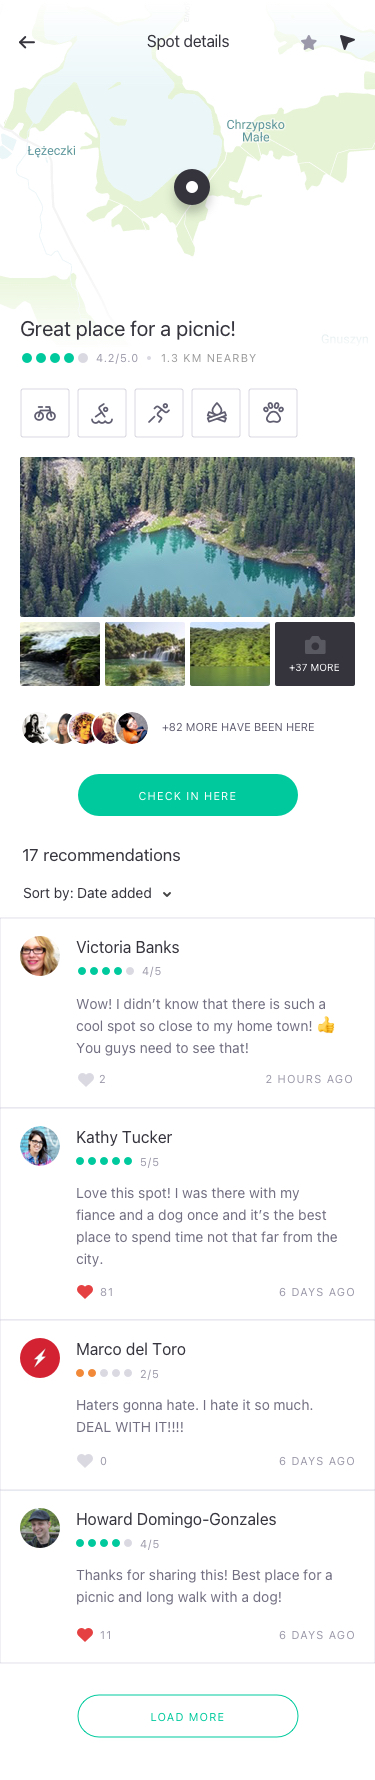
Text in this UI design:
Spot details
Sort by:
Date added
17 recommendations
Where to?
2 hours ago
2
Wow! I didn’t know that there is such a cool spot so close to my home town! 👍You guys need to see that!
Victoria Banks
4/5
81
5/5
6 days ago
Love this spot! I was there with my fiance and a dog once and it’s the best place to spend time not that far from the city.
Kathy Tucker
11
4/5
6 days ago
Thanks for sharing this! Best place for a picnic and long walk with a dog!
Howard Domingo-Gonzales
2/5
Haters gonna hate. I hate it so much. DEAL WITH IT!!!!
0
6 days ago
Marco del Toro
CHECK IN HERE
+37 more
+82 MORE HAVE BEEN HERE
Great place for a picnic!
1.3 km nearby
4.2/5.0
Load more